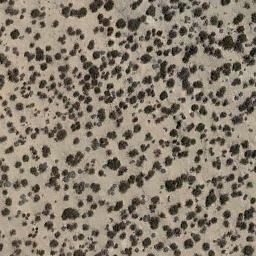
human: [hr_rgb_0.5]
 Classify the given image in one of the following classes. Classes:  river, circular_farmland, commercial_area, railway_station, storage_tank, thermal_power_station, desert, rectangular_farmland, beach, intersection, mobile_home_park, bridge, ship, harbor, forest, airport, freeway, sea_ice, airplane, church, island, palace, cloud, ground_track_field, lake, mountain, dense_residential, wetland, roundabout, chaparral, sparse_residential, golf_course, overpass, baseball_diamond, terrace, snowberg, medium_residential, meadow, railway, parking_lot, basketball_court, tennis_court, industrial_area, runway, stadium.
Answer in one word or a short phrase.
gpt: chaparral